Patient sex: F
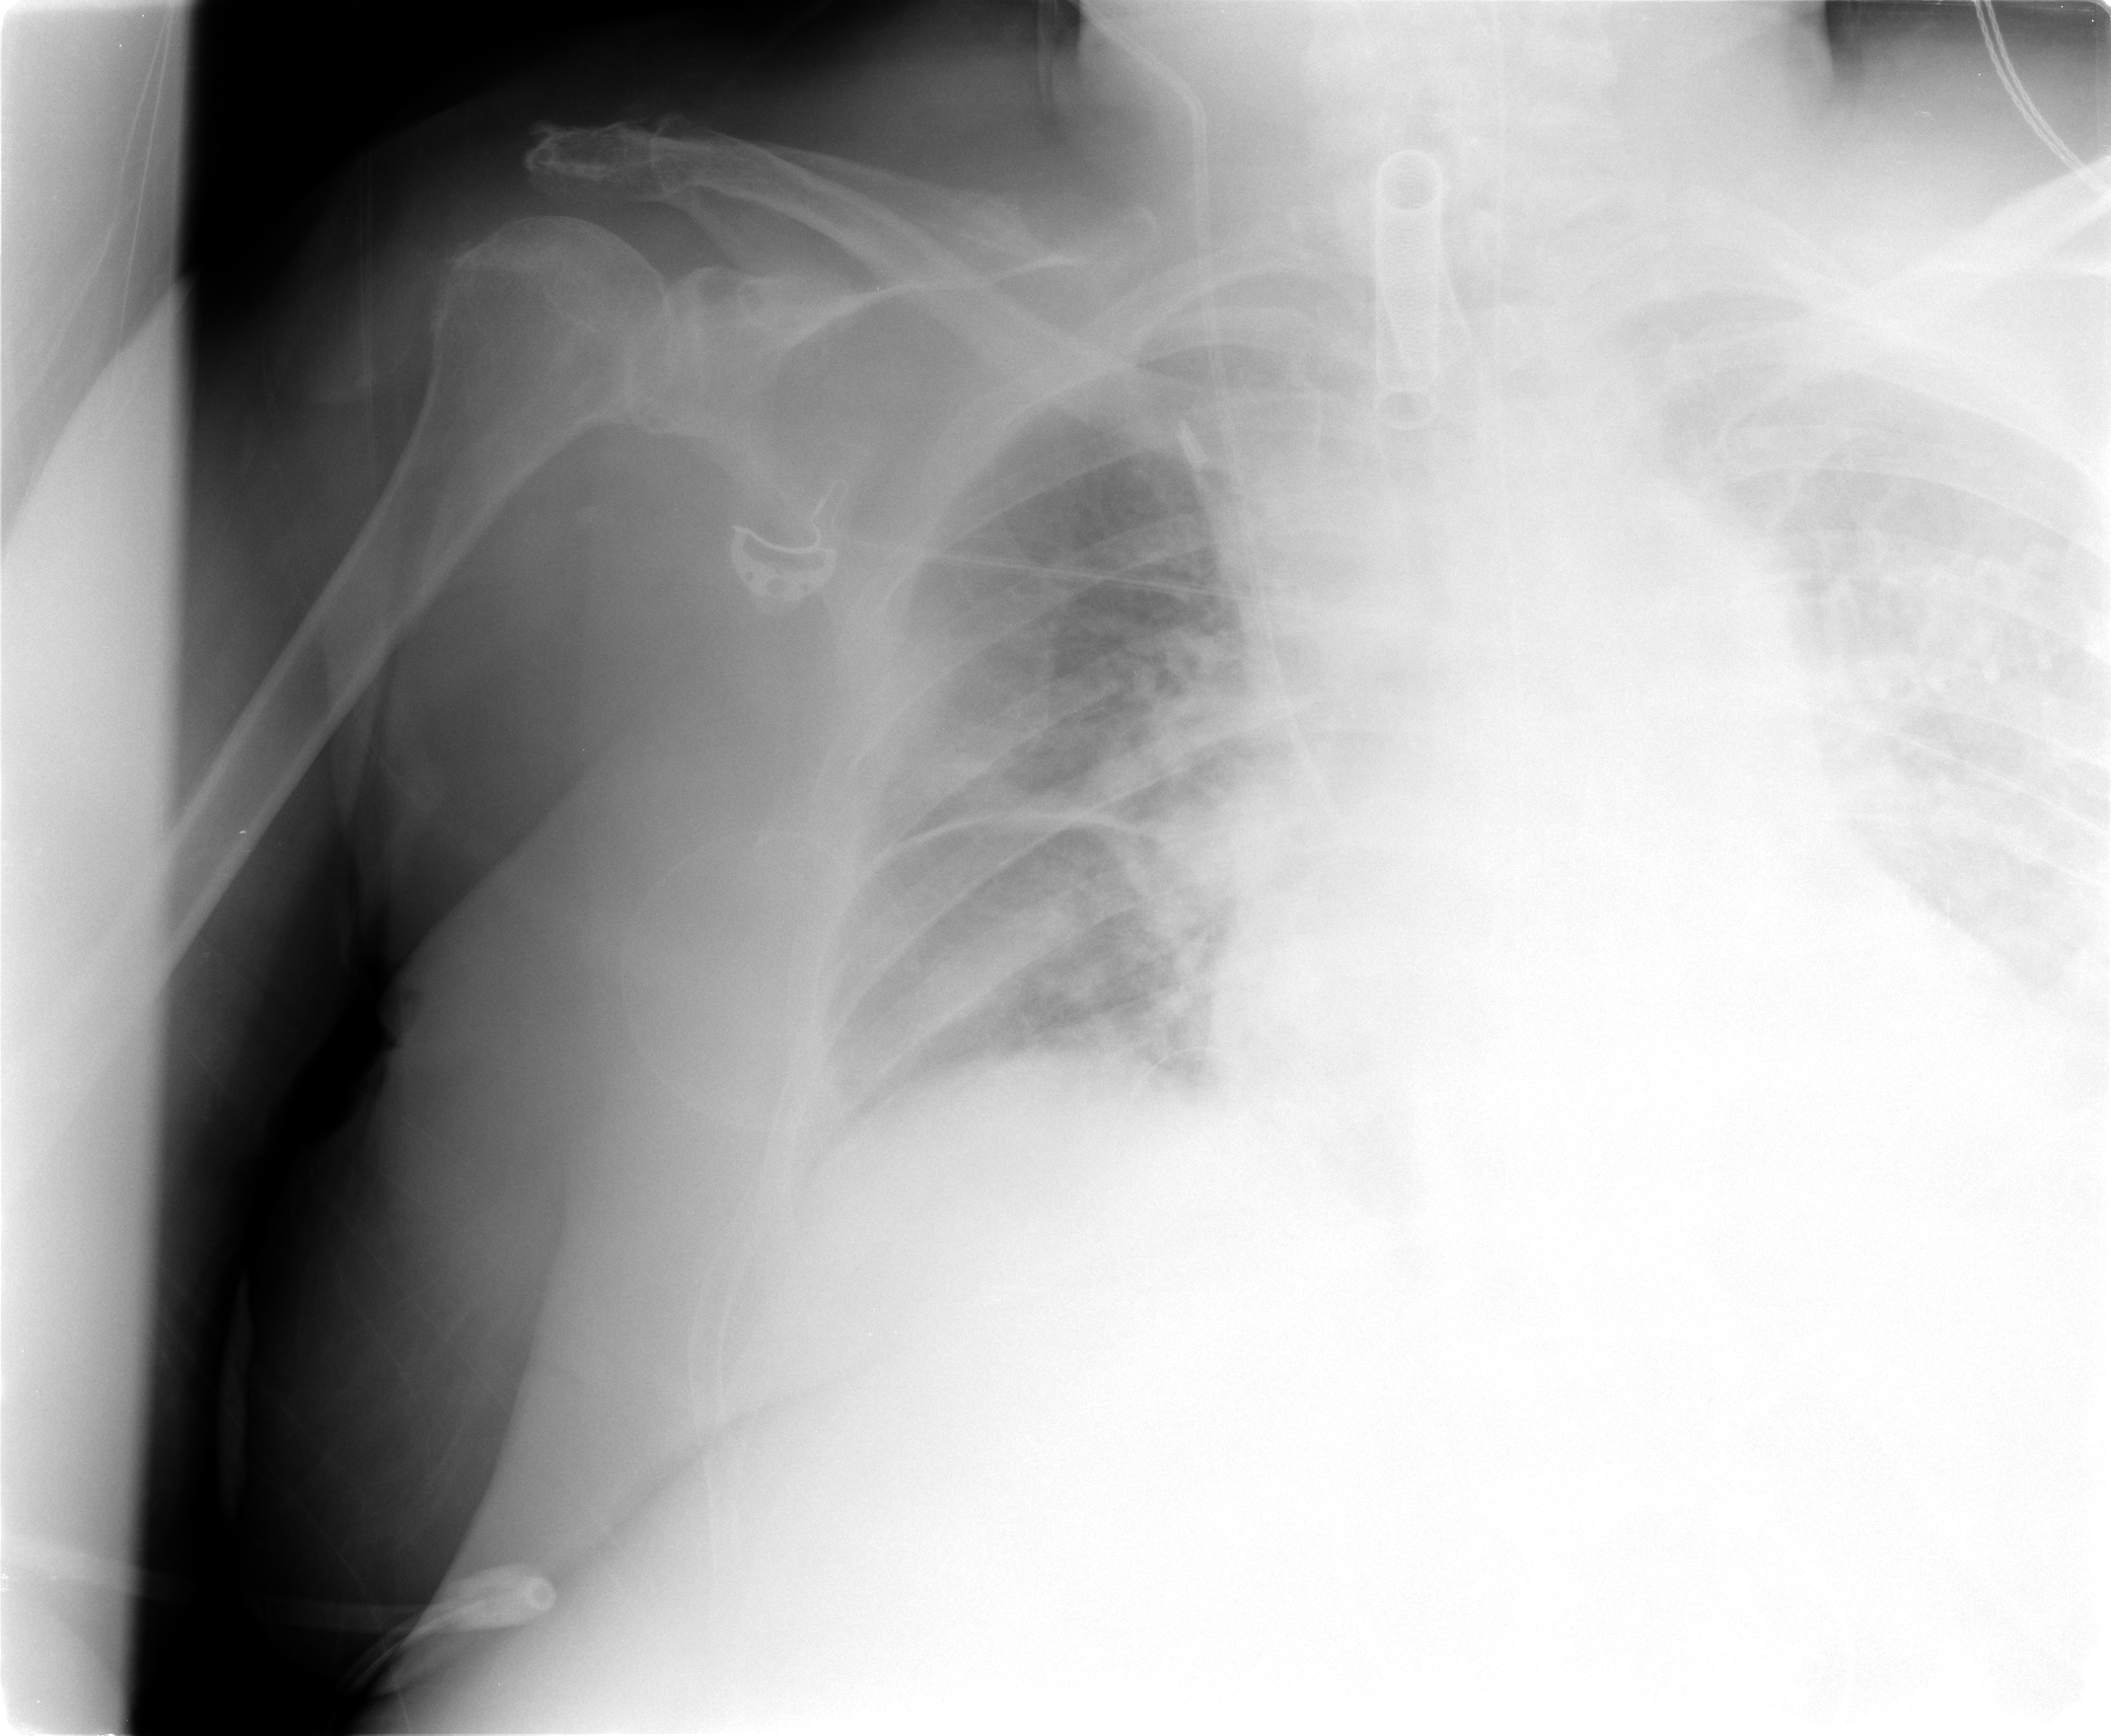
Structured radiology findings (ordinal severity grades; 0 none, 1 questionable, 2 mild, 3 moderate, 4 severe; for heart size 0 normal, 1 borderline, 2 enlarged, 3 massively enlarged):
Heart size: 2
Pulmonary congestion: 2
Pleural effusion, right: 2
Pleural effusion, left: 2
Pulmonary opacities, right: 2
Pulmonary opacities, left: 2
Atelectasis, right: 2
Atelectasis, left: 2